一年级 · 计数
的数量比 0 多。( )

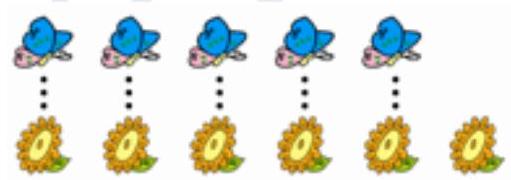
答案: $\times$